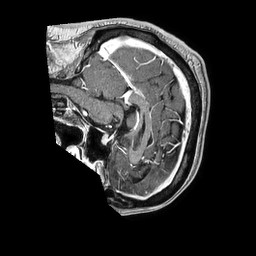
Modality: T1w
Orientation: sagittal
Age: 55
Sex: male
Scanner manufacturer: philips
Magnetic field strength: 1.5 T
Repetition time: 0.007487 s
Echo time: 0.0034 s